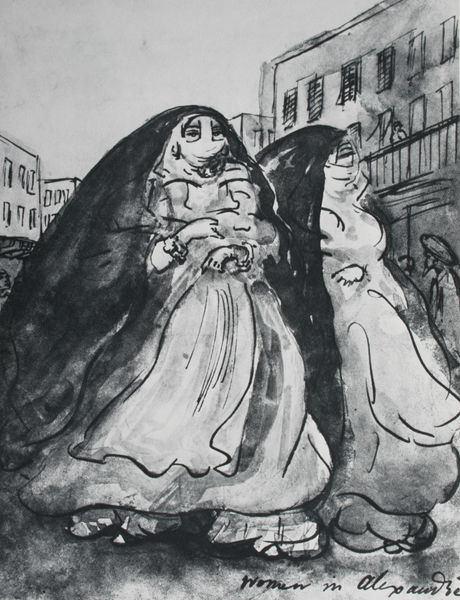
Titel: Deux dames á Alexandrie, Zwei Damen in Alexandria
Künstler: Constantin Guys
Institution: (Privatsammlung)
Schlagwörter: dunkel, feder, himmel, mann, umhang, weiß, aquarell, frauen, menschen, mädchen, stadt, brust, busen, fenster, frau, grau, hell, kleid, kleider, nase, schmuck, schwarz, skizze, strasse, zeichnung, dach, gebäude, haus, schleier, tuch, weg, haube, rock, gesichter, arme, augen, gesicht, bild, hände, signatur, häuser, gehen, gitter, auge, gewand, kutte, mantel, stoff, gewänder, fensterläden, balkon, schürze, brüste, füße, schrift, papier, fassade, fassaden, strassenansicht, venedig, zwei, röcke, schuhe, schürzen, linien, spazieren, platz, karikatur, dick, kopftuch, tusche, orient, religion, kohle, schraffur, comic, ironie, karrikatur, schwarzweiß, nonne, bleistift, habit, schuh, tinte, bleistiftzeichnung, daumier, arabisch, gehend, umhänge, kutten, verhüllt, verschleiert, turban, karneval, arabien, islam, lavierung, marokko, federzeichnung, vermummt, gesimse, hochhäuser, masken, nonnen, gebauscht, frauens, maroko, feist, burka, dicke, mesnchen, araberinnne, bleistit, habitat, kariktaur, tschador, schwungvolle bewegung, keine wolken, spanierinnen, mpmme, nonen, dicke frauen, arnreif